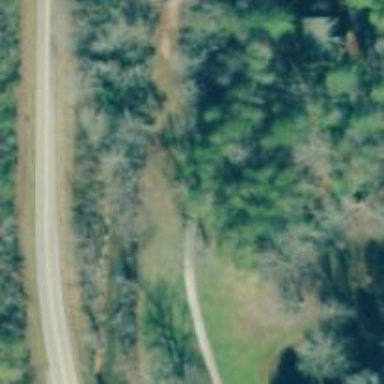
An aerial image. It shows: Driveway.